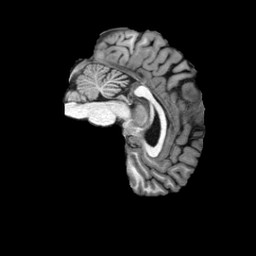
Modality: T1w
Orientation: sagittal
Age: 21
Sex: female
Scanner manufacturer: siemens
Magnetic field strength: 3 T
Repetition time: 2.5 s
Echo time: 0.00222 s